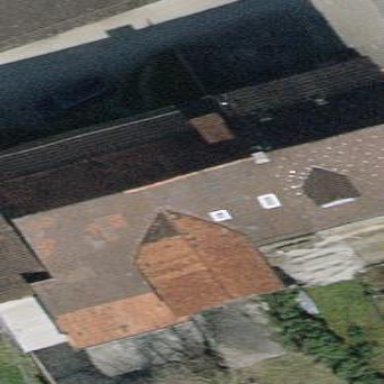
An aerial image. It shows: Terrace building.